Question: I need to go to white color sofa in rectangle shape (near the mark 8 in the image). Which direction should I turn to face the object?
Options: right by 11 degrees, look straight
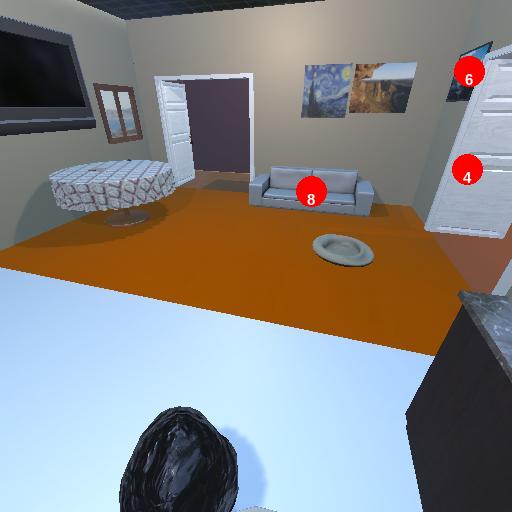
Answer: right by 11 degrees